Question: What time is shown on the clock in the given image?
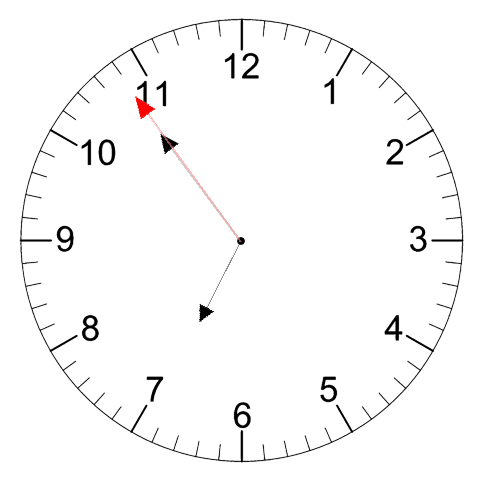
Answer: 06:53:54